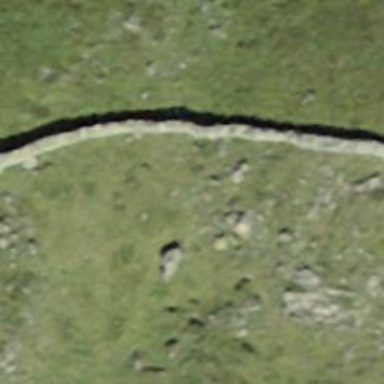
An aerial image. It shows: Wall is shown in the image.